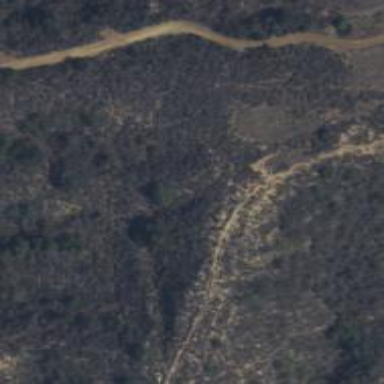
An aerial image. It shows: Path.